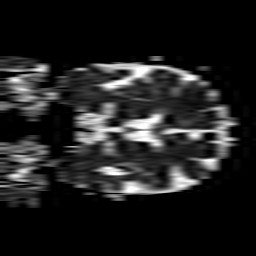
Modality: ADC
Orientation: coronal
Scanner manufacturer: philips
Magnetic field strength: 1.5 T
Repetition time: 3.613 s
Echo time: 0.07039 s